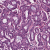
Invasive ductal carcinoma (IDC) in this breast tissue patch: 1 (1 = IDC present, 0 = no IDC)